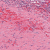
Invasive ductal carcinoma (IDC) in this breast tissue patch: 1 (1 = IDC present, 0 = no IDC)